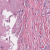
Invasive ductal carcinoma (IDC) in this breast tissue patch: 1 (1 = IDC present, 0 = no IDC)